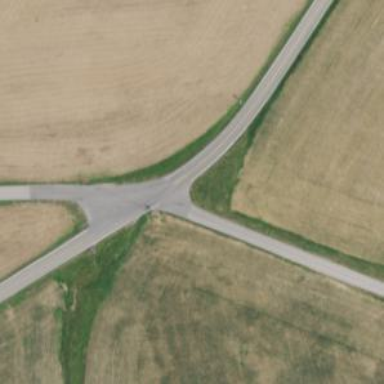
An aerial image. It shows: Stop road.